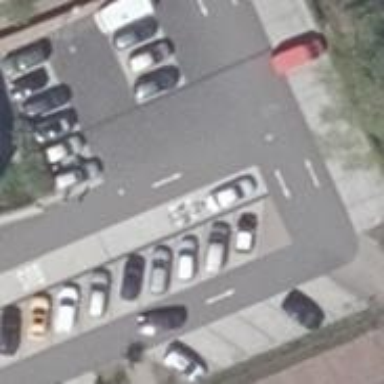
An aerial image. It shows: Road serving as parking aisle.